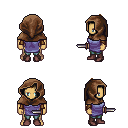
a pixel art fantasy rpg character, male body template, human, tanned skin, chain tabard jacket, teal pants, brown short mohawk hairstyle, cloth hood, leather bracers, maroon shoes, dagger, four views (front, back, left, right), 2x2 character sprite sheet, small pixel art, hard edges, no anti-aliasing